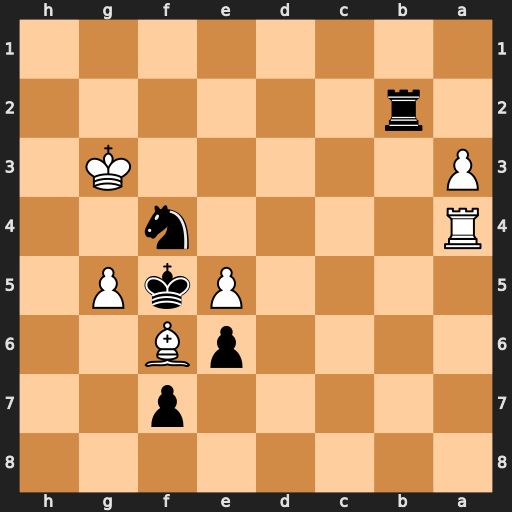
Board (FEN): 8/5p2/4pB2/4PkP1/R4n2/P5K1/1r6/8
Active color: b
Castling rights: -
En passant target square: -
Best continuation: Nh5+ Kf3 Rb3+ Ke2 Nxf6